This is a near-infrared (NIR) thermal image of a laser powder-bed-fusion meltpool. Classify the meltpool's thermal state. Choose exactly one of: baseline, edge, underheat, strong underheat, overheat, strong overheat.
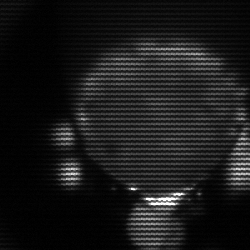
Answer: edge